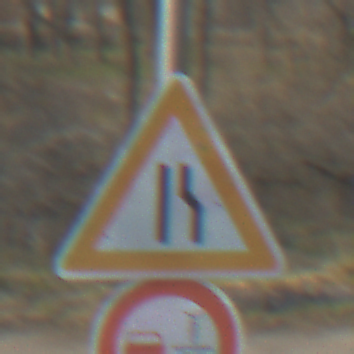
Verkehrszeichen: EinseitigVerengteFahrbahnRechts
Zusatzzeichen unten: VerbotUeberholenEinspurigeFahrzeuge
Umgebung: Outdoor, Suburban
Tageszeit: MorningAfternoon
Wetter: PartlyCloudy
Licht: Natural
Jahreszeit: NotSpecified
Kontrast: HighContrast